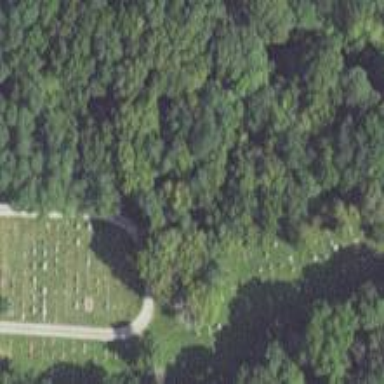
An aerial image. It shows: Cemetery.